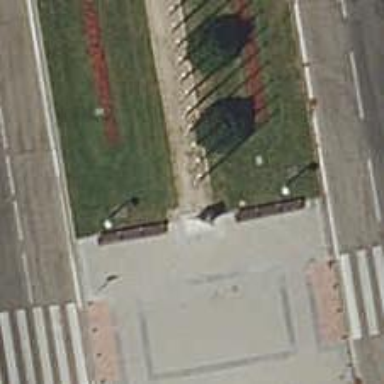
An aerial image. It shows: Flagpole which is man-made.